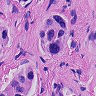
Metastatic tissue present: yes